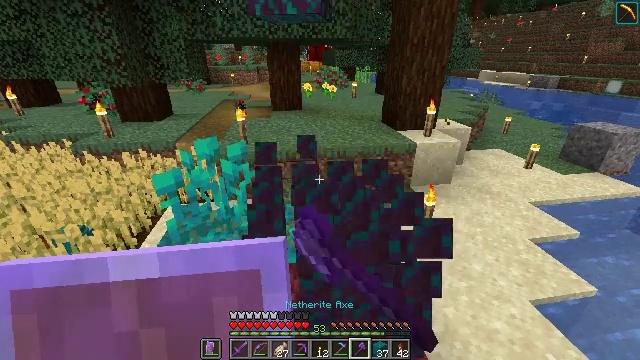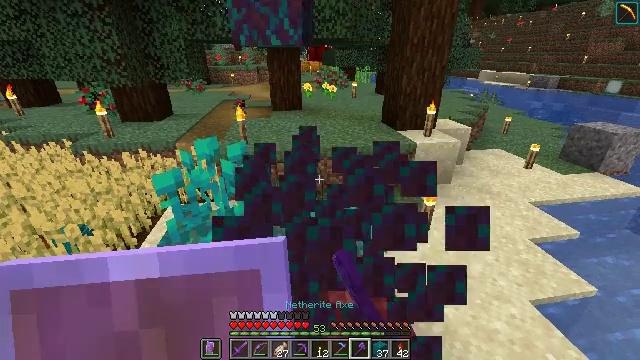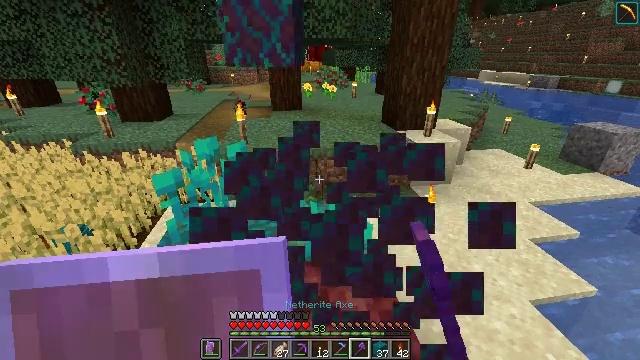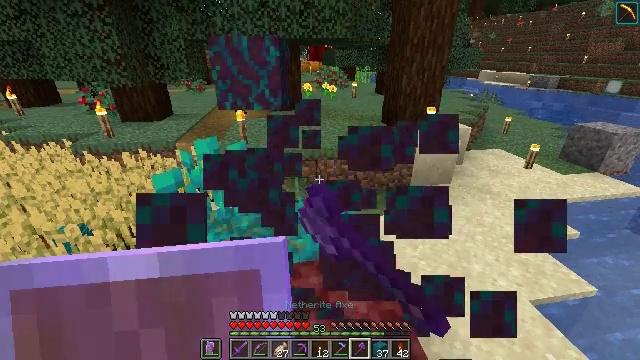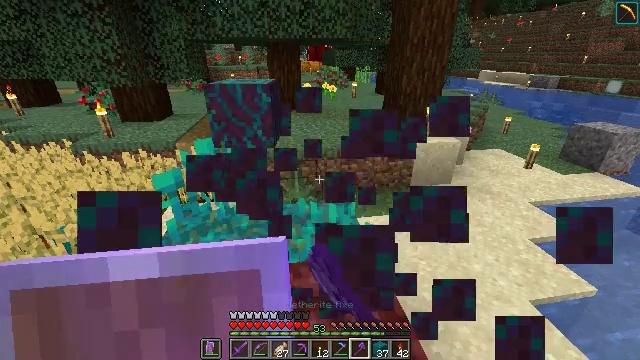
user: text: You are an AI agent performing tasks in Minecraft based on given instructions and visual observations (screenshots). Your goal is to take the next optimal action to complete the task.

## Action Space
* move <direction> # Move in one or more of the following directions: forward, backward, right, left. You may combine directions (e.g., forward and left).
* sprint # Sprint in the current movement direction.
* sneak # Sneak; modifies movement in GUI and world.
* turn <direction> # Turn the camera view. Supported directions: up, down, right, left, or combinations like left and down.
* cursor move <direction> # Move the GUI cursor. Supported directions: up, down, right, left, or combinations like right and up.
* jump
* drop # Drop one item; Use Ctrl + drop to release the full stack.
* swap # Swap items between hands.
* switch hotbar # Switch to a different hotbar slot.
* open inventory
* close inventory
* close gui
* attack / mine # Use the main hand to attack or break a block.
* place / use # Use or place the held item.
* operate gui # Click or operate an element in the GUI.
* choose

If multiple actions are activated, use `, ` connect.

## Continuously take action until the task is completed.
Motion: motion action
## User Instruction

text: Collect warped stem for crafting.
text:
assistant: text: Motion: attack / mine
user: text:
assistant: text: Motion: attack / mine
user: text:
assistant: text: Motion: attack / mine
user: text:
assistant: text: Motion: attack / mine
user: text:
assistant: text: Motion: attack / mine